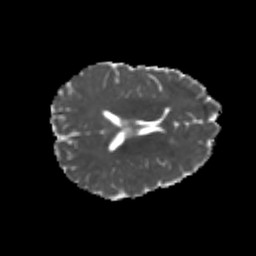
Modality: MD
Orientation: axial
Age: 23
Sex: female
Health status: healthy
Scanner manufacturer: philips
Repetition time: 7.386 s
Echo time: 0.08599 s